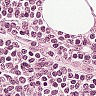
Metastatic tissue present: no